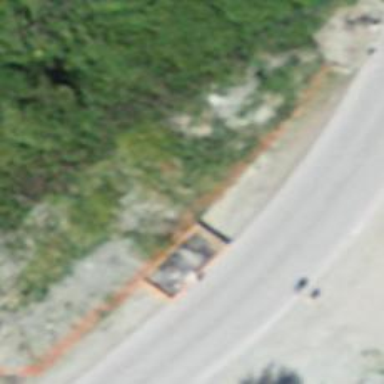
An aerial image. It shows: Recycling container in the area designated for recycling.